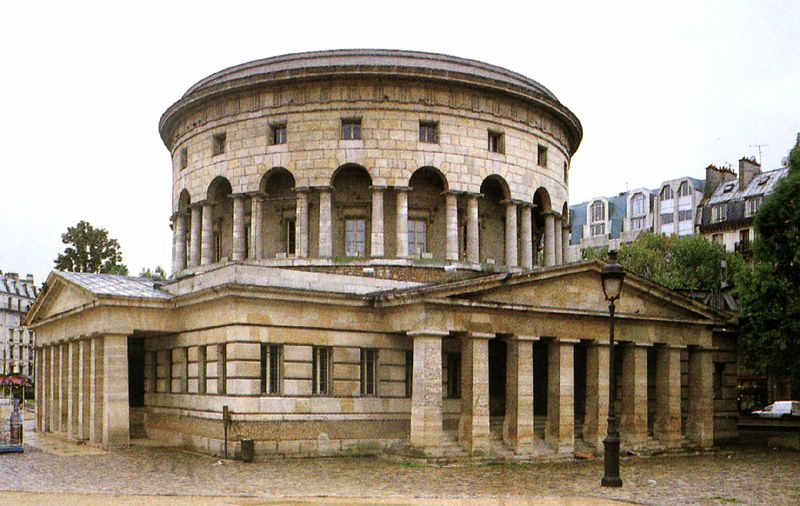
Titel: Das Zollhaus Barrière de la Villette in Paris
Künstler: Claude Nicolas Ledoux
Standort: Paris (EU - F)
Schlagwörter: baum, dreieck, gelb, grün, stadt, fenster, glas, hell, lampe, laterne, paris, pfeiler, straße, säule, säulen, gebäude, haus, alt, architektur, stein, tod, häuser, oval, rund, turm, bogen, fassaden, pflaster, modern, giebel, schornsteine, platz, auto, rundbogen, schmal, anbau, foto, fotografie, bögen, fugen, gehsteig, kloster, symmetrisch, groß, arkaden, dreiecksgiebel, römer, sandstein, portikus, griechisch, messe, straßenlaterne, tempel, mausoleum, fahrzeug, historisch, aufbau, fenser, flachdach, zentralbau, romanisch, rundbau, rotonde, runbau, häuseer, el, mausuleum, latrne